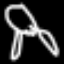
Label: frog